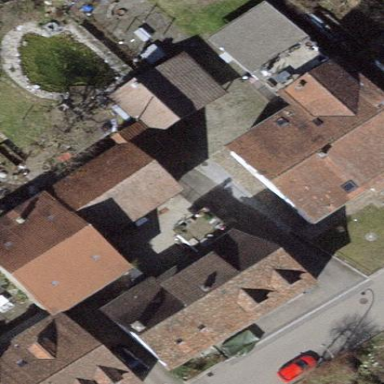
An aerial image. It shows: Shed.